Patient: sex F, age 83
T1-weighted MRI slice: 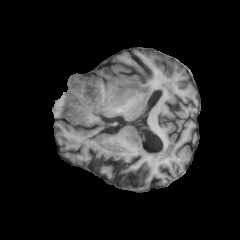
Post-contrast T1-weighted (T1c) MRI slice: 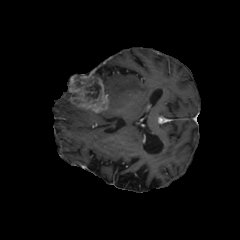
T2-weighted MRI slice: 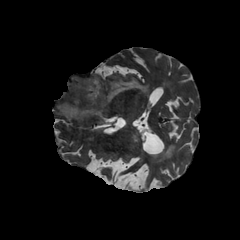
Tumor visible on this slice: yes
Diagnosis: Glioblastoma, IDH-wildtype
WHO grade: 4